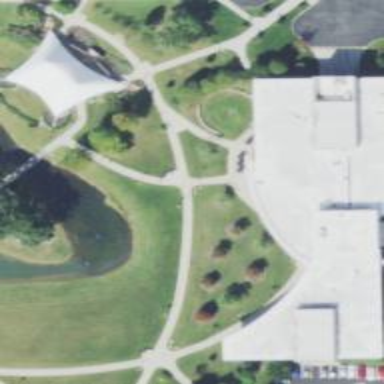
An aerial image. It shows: University building.